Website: crate-barrel
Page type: delivery-shipping
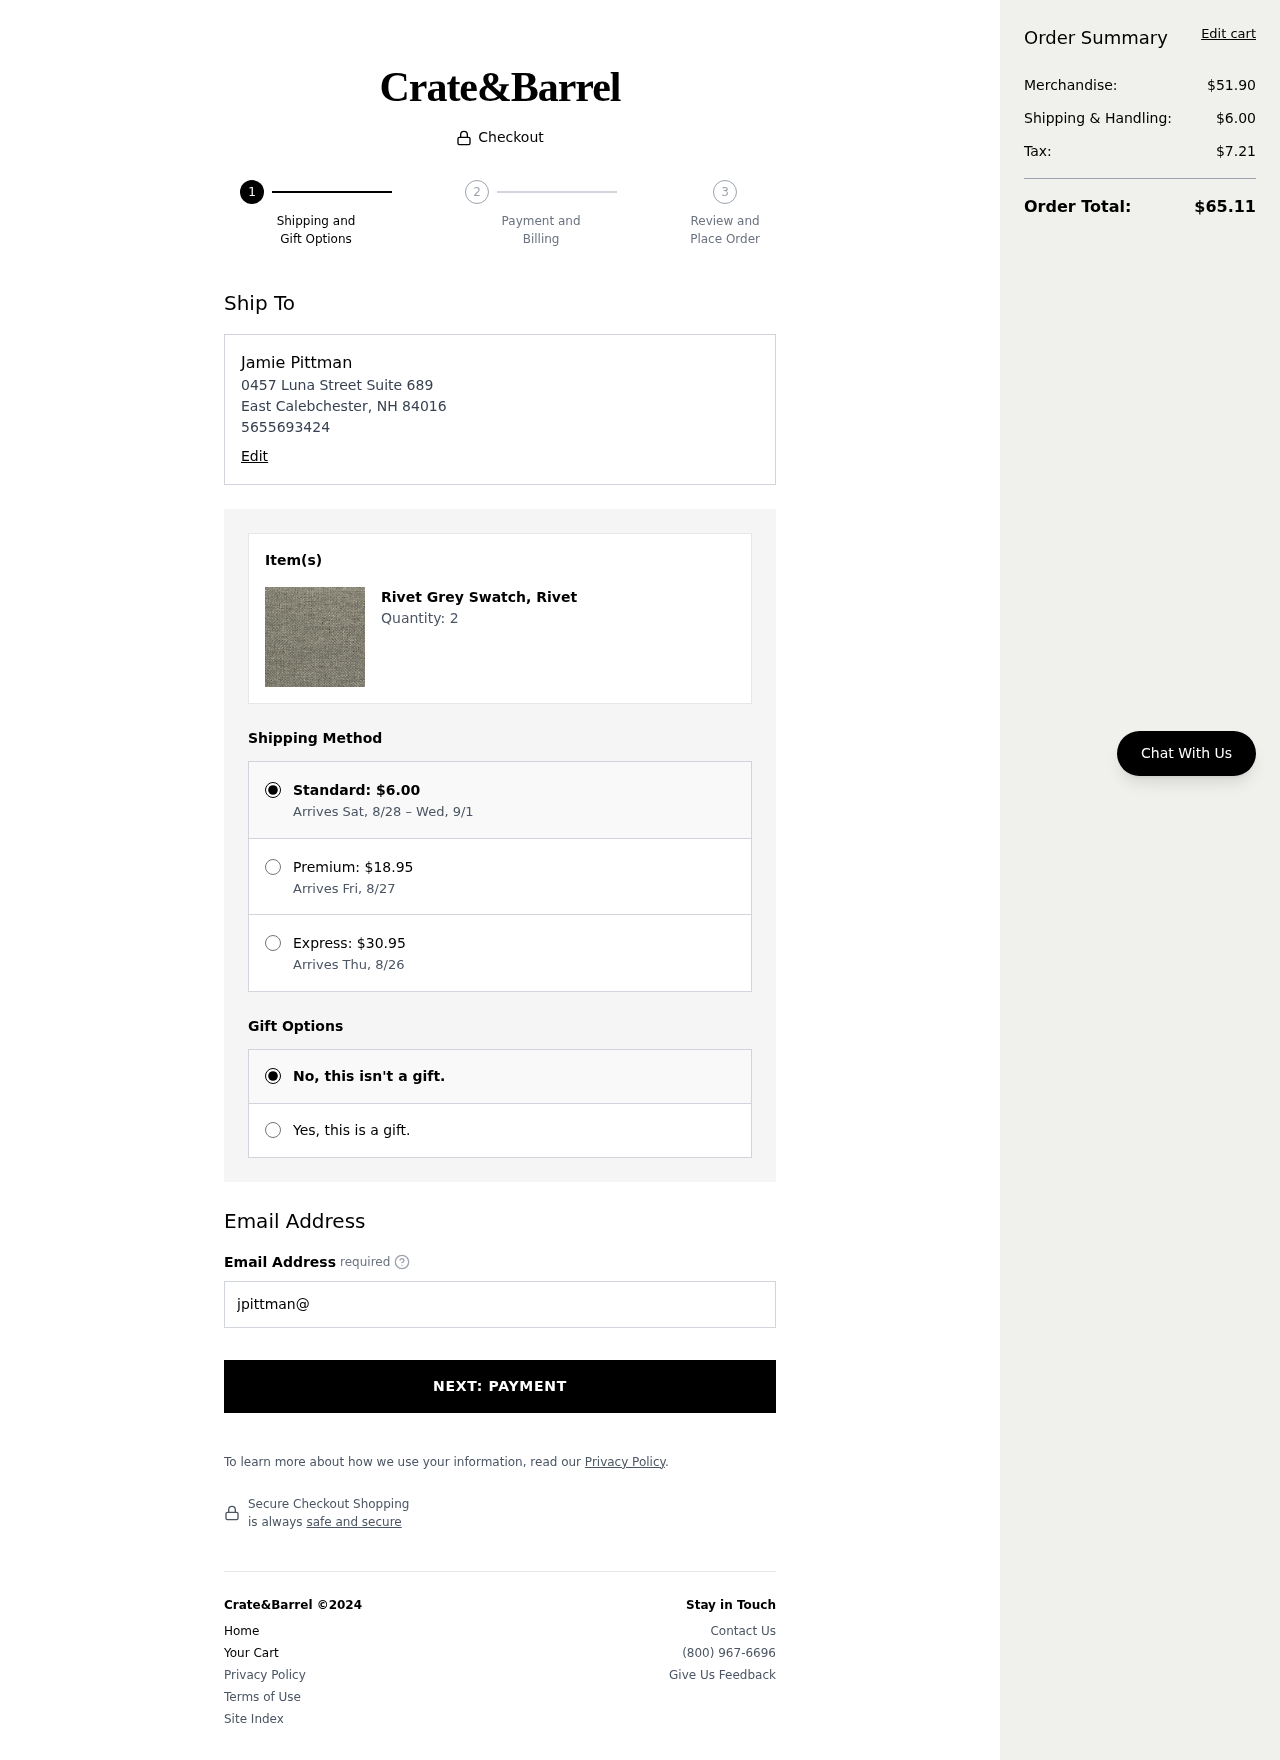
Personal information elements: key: PII_EMAIL
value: jpittman@yahoo.com
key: PII_FULLNAME
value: Jamie Pittman
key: PII_PHONE
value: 5655693424
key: PII_STREET
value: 0457 Luna Street Suite 689
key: PII_CITY_STATE_ZIP
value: East Calebchester, NH 84016
Product elements: key: PRODUCT1_NAME
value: Rivet Grey Swatch, Rivet
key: PRODUCT1_QUANTITY
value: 2
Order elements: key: ORDER_SHIPPING_COST
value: $6.00
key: ORDER_SHIPPING_DATE
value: Arrives Sat, 8/28 – Wed, 9/1
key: ORDER_PREMIUM_SHIPPING
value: $18.95
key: ORDER_PREMIUM_DATE
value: Arrives Fri, 8/27
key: ORDER_EXPRESS_SHIPPING
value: $30.95
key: ORDER_EXPRESS_DATE
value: Arrives Thu, 8/26
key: ORDER_SUBTOTAL
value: $51.90
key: ORDER_TAX
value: $7.21
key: ORDER_TOTAL
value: $65.11